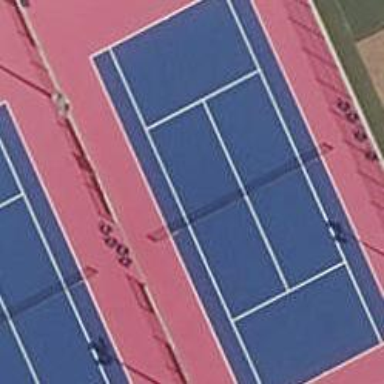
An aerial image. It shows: Tennis court in leisure pitch.